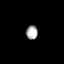
Tissue: skin
Cell type: Epithelial cells
Senescence score: 0.24
Nuclear area (px): 158
Mean DAPI intensity: 171.057